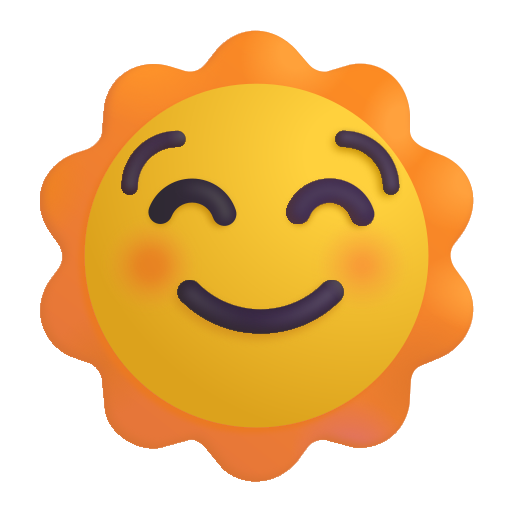
sun with face color